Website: bh-photo
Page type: receipt
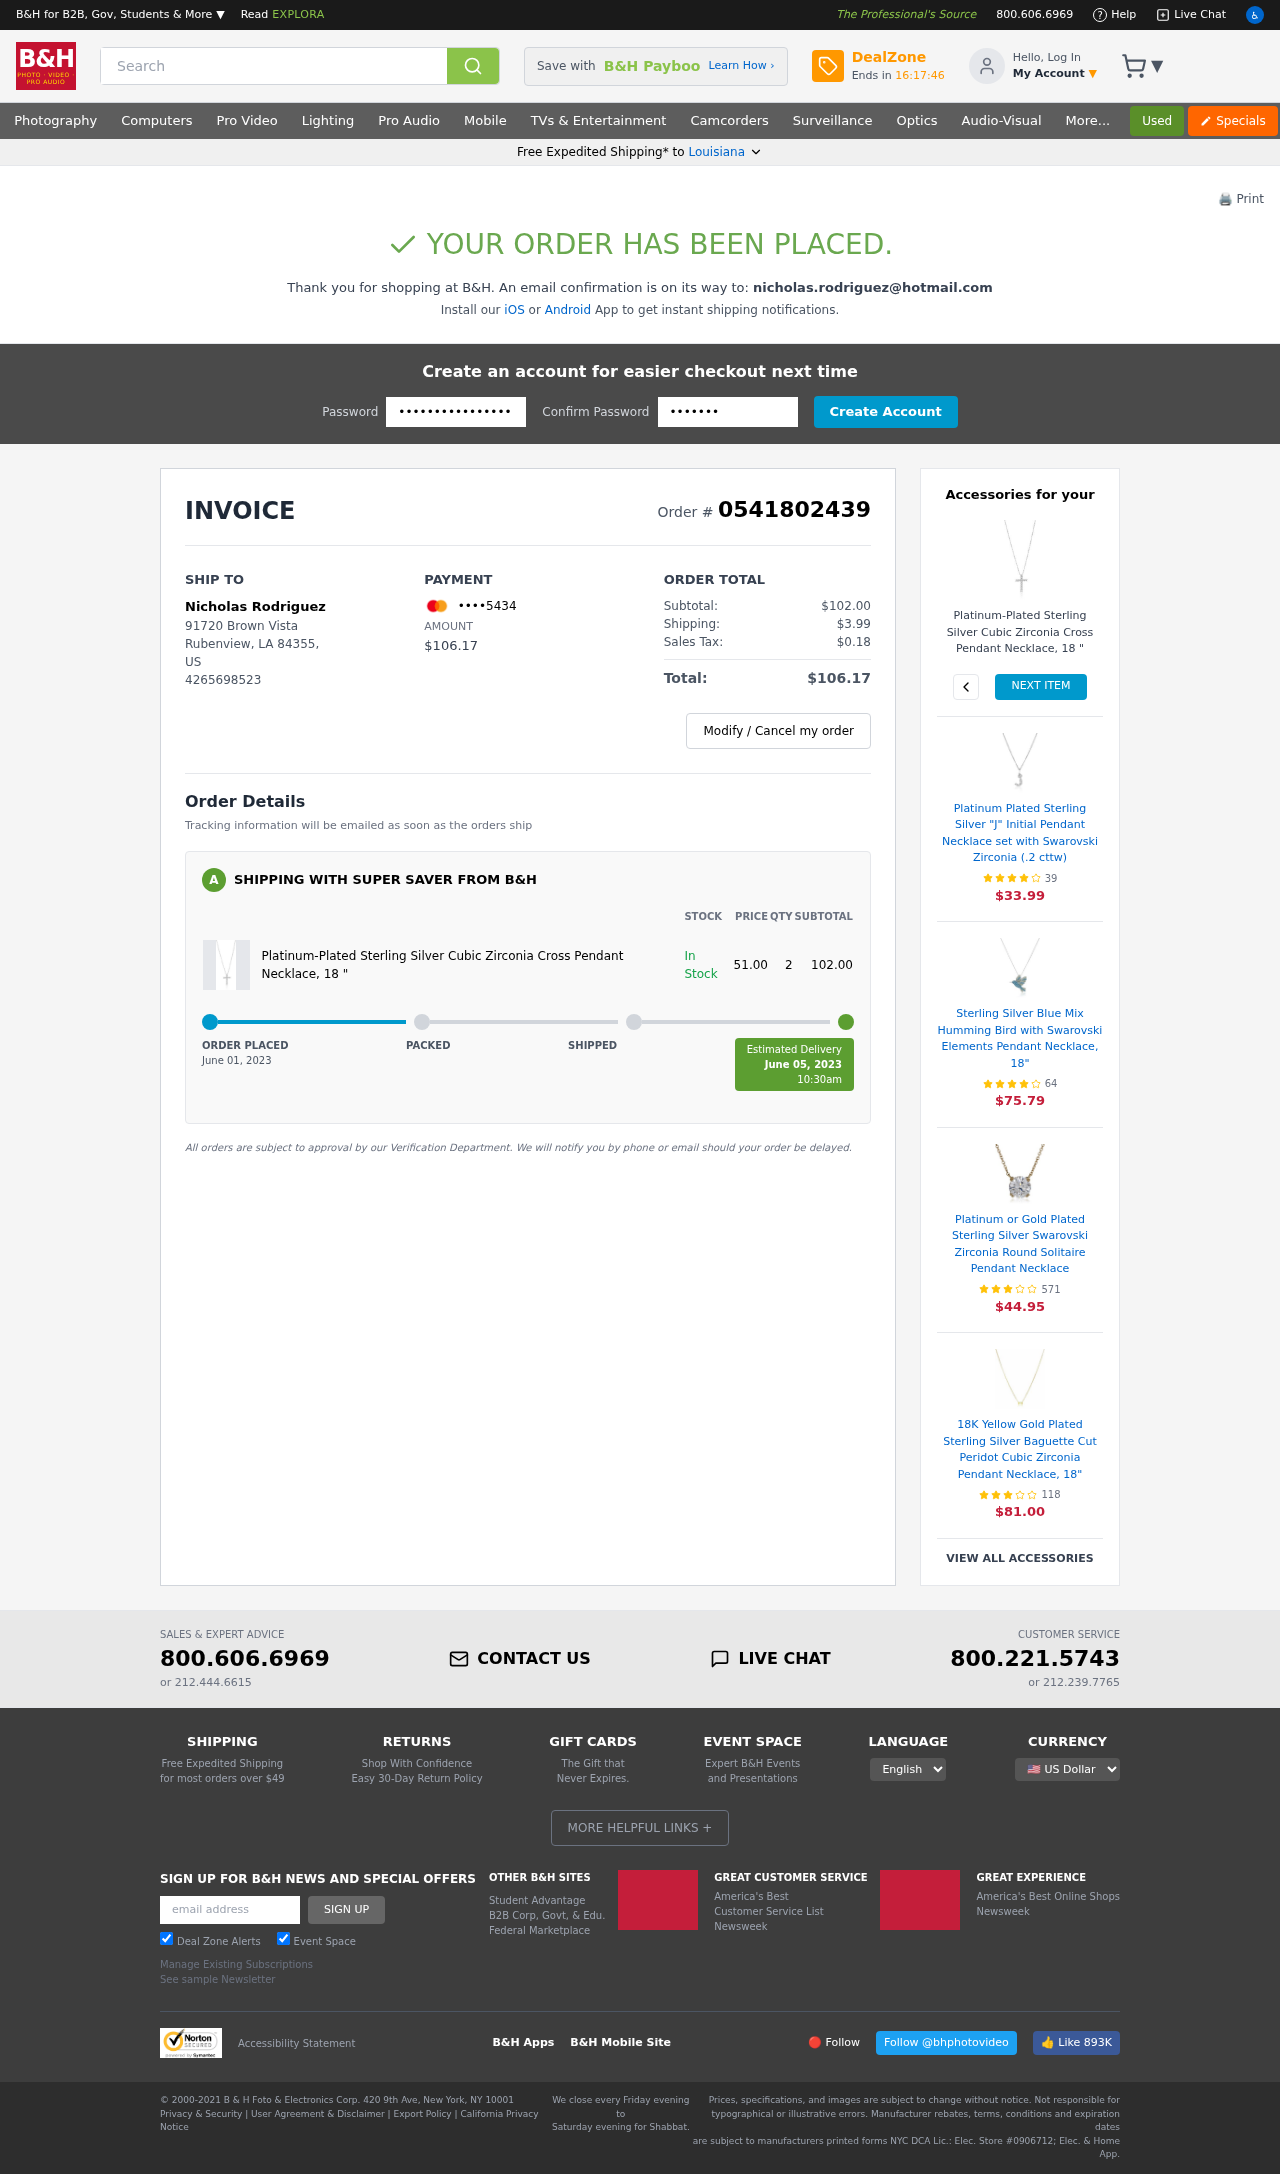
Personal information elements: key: PII_CARD_LAST4
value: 5434
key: PII_CITY
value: Rubenview
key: PII_EMAIL
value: nicholas.rodriguez@hotmail.com
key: PII_FULLNAME
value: Nicholas Rodriguez
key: PII_PHONE
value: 4265698523
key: PII_POSTCODE
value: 84355
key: PII_STATE
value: Louisiana
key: PII_STATE_ABBR
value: LA
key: PII_STREET
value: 91720 Brown Vista
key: PII_COUNTRY_CODE
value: US
Product elements: key: PRODUCT1_NAME
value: Platinum-Plated Sterling Silver Cubic Zirconia Cross Pendant Necklace, 18 "
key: PRODUCT1_PRICE
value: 51
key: PRODUCT1_QUANTITY
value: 2
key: PRODUCT1_NAME2
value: Platinum-Plated Sterling Silver Cubic Zirconia Cross Pendant Necklace, 18 "
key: PRODUCT2_NAME
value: Platinum Plated Sterling Silver "J" Initial Pendant Necklace set with Swarovski Zirconia (.2 cttw)
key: PRODUCT2_NUM_RATINGS
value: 39
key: PRODUCT2_PRICE
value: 33.99
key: PRODUCT3_NAME
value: Sterling Silver Blue Mix Humming Bird with Swarovski Elements Pendant Necklace, 18"
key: PRODUCT3_NUM_RATINGS
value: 64
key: PRODUCT3_PRICE
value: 75.79
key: PRODUCT4_NAME
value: Platinum or Gold Plated Sterling Silver Swarovski Zirconia Round Solitaire Pendant Necklace
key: PRODUCT4_NUM_RATINGS
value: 571
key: PRODUCT4_PRICE
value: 44.95
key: PRODUCT5_NAME
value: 18K Yellow Gold Plated Sterling Silver Baguette Cut Peridot Cubic Zirconia Pendant Necklace, 18"
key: PRODUCT5_NUM_RATINGS
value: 118
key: PRODUCT5_PRICE
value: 81.00
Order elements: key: ORDER_ID
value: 0541802439
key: ORDER_TOTAL
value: $106.17
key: ORDER_SUBTOTAL
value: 102.00
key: ORDER_SUBTOTAL
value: $102.00
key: ORDER_SHIPPING_COST
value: $3.99
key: ORDER_TAX
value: $0.18
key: ORDER_DATE
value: June 01, 2023
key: ORDER_DELIVERY_DATE
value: June 05, 2023
Search elements: key: HEADER_SEARCH
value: Search